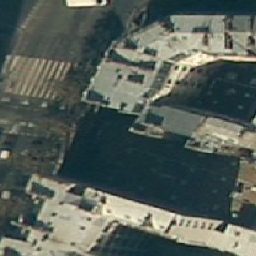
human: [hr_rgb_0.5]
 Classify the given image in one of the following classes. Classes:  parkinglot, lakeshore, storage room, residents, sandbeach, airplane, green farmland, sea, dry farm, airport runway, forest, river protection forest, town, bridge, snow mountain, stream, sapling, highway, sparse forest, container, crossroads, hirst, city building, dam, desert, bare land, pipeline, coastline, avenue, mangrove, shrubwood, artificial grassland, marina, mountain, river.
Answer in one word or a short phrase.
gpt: city building